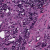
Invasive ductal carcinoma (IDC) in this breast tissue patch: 1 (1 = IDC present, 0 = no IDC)